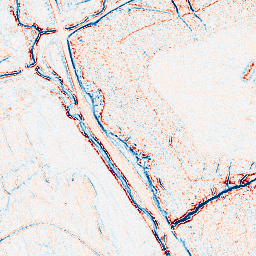
Category: edge_preserving
Decomposition family: bilateral
Decomposition parameters: d: 5
sigma_color: 25
sigma_space: 100
Upsampling method: linear_exact
Upsampling parameters: scale: 2
Upsampling scale: 2